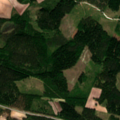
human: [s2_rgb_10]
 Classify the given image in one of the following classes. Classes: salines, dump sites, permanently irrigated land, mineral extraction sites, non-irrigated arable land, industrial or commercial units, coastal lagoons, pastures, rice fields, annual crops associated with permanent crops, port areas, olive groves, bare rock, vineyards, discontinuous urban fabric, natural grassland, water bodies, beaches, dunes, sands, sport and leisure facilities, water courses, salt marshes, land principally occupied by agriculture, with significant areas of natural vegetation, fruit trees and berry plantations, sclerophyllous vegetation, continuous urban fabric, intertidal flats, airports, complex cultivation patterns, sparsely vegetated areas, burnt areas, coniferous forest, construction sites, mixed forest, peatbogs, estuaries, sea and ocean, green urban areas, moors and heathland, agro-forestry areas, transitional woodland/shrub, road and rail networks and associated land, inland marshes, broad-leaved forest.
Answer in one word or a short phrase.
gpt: land principally occupied by agriculture, with significant areas of natural vegetation, coniferous forest, transitional woodland/shrub